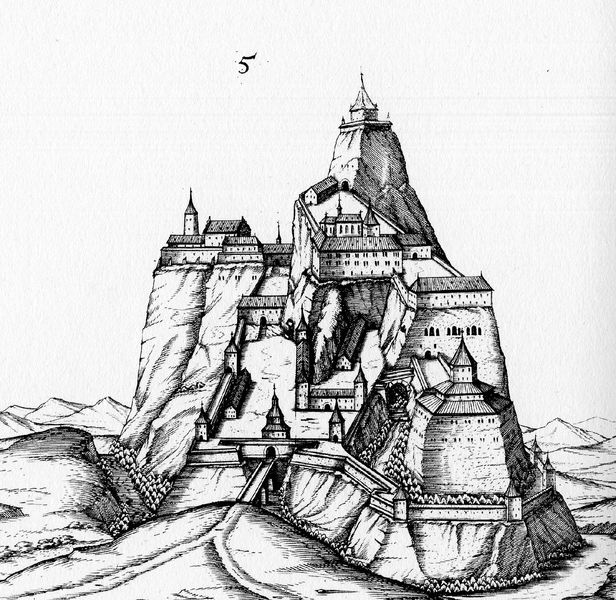
Titel: Architectura von Vestungen
Künstler: Daniel Specklin
Schlagwörter: berg, felsen, bäume, landschaft, stadt, fenster, straße, zeichnung, anlage, gebäude, haus, schloss, weg, architektur, fünf, häuser, brücke, flach, wald, turm, ansicht, perspektive, berge, fels, dächer, mauer, hof, tiefe, tor, stadtansicht, burg, kloster, türme, festung, druck, schnitt, stich, schwarzweiß, mittelalter, graben, stadtmauer, landkarte, nummeriert, kupferstich, burggraben, kriche, burgtor, waöd, burgfried, architekut, 5, klosterberg